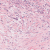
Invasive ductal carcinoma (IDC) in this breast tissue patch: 0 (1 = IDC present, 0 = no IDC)